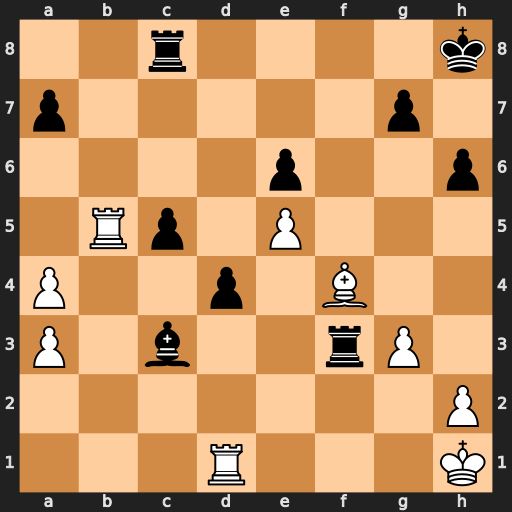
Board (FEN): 2r4k/p5p1/4p2p/1Rp1P3/P2p1B2/P1b2rP1/7P/3R3K
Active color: w
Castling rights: -
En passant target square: -
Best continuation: Kg2 Rxf4 gxf4